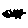
Label: cloud